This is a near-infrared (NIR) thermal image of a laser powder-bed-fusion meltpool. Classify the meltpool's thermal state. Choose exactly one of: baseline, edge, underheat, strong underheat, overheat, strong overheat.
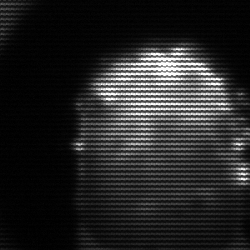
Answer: baseline